Question: I have a design that I'm trying to match. I need an image, a .gif, next to the text content. But I just plain can't get it to there, and it's driving me mad.
Reduced test case here:
<URL>
End goal is a photoshopped design. Not sure how to translate it into code though:

My HTML is below. In the jsfiddle, I'm using a lot more CSS & JS.
'''
<section id="newslettersignup">
<div class="container White_BG">
<div class="pull-left newsletter">
<h2>E-mail Deals</h2>
Sign up to receive Sales &amp; exclusive news!<br>
We will not sell or rent your email address. <a href=" //rsatestamle.dminsite.com/privacy-policy/a/3/" style="text-decoration:underline;color:#F25C27;">Privacy Policy</a>.<br><br>
<form class="form-horizontal" method="post" action="http://www.gliq.com/cgi-bin/subunsub">
<div class="input-prepend">
<input type="hidden" name="acctname" value="amleo">
<input type="hidden" name="action" value="subscribe">
<input type="hidden" name="url" value=" //rsatestamle.dminsite.com/subscribe-successful/a/47/">
<input type="text" placeholder="Your email address" id="inputIcon" class="input-xlarge" name="email">
<input value="SUBSCRIBE" class="btn btn-orange" type="submit">
</div>
</form>
</div>
<div id="Catalog" class="pull-right catrr">
<div class="catalog">
<h2>Catalogs</h2>
<a class="various" data-fancybox-type="iframe" href="catalogrequestpopup.aspx?catalog_id=0001&amp;name=2014 Catalog Request" title="Request a Catalog" style="text-decoration:underline;"><span style="color:#F25C27;">Request a Free Catalog</span></a> or<br>
<a href=" //rsatestamle.dminsite.com/catalogs.aspx" title="Catalogs" style="text-decoration:underline;">
<span style="color:#F25C27;">View Online Catalog</span></a>
<div class="CatalogGif">
<img src="http://cdnll.amleo.com/images/art/MG14_pro_animatedcover.gif" align="right">
</div>
</div>
</div>
</div>
</section>
'''
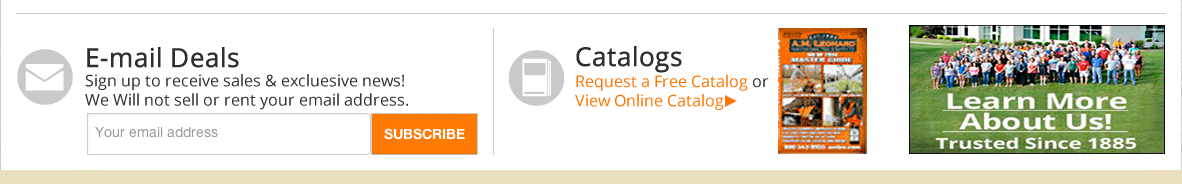
Answer: I think you should look into the grid-system of Bootstrap, which would (as far as I can see), would solve your problem :)
I made a sample fiddle for you <URL>
'''
<div class="container">
<div class="row">
<div class="span3">Hello</div>
<div class="span3">world</div>
<div class="span3">This</div>
<div class="span3">Rocks</div>
</div>
</div>
'''
With this you a grid with 12 columns, you can break up in way you want 3-3-6, 4-4-4 or just 1-2 and then leave the rest blank.